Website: macys
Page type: billing-address
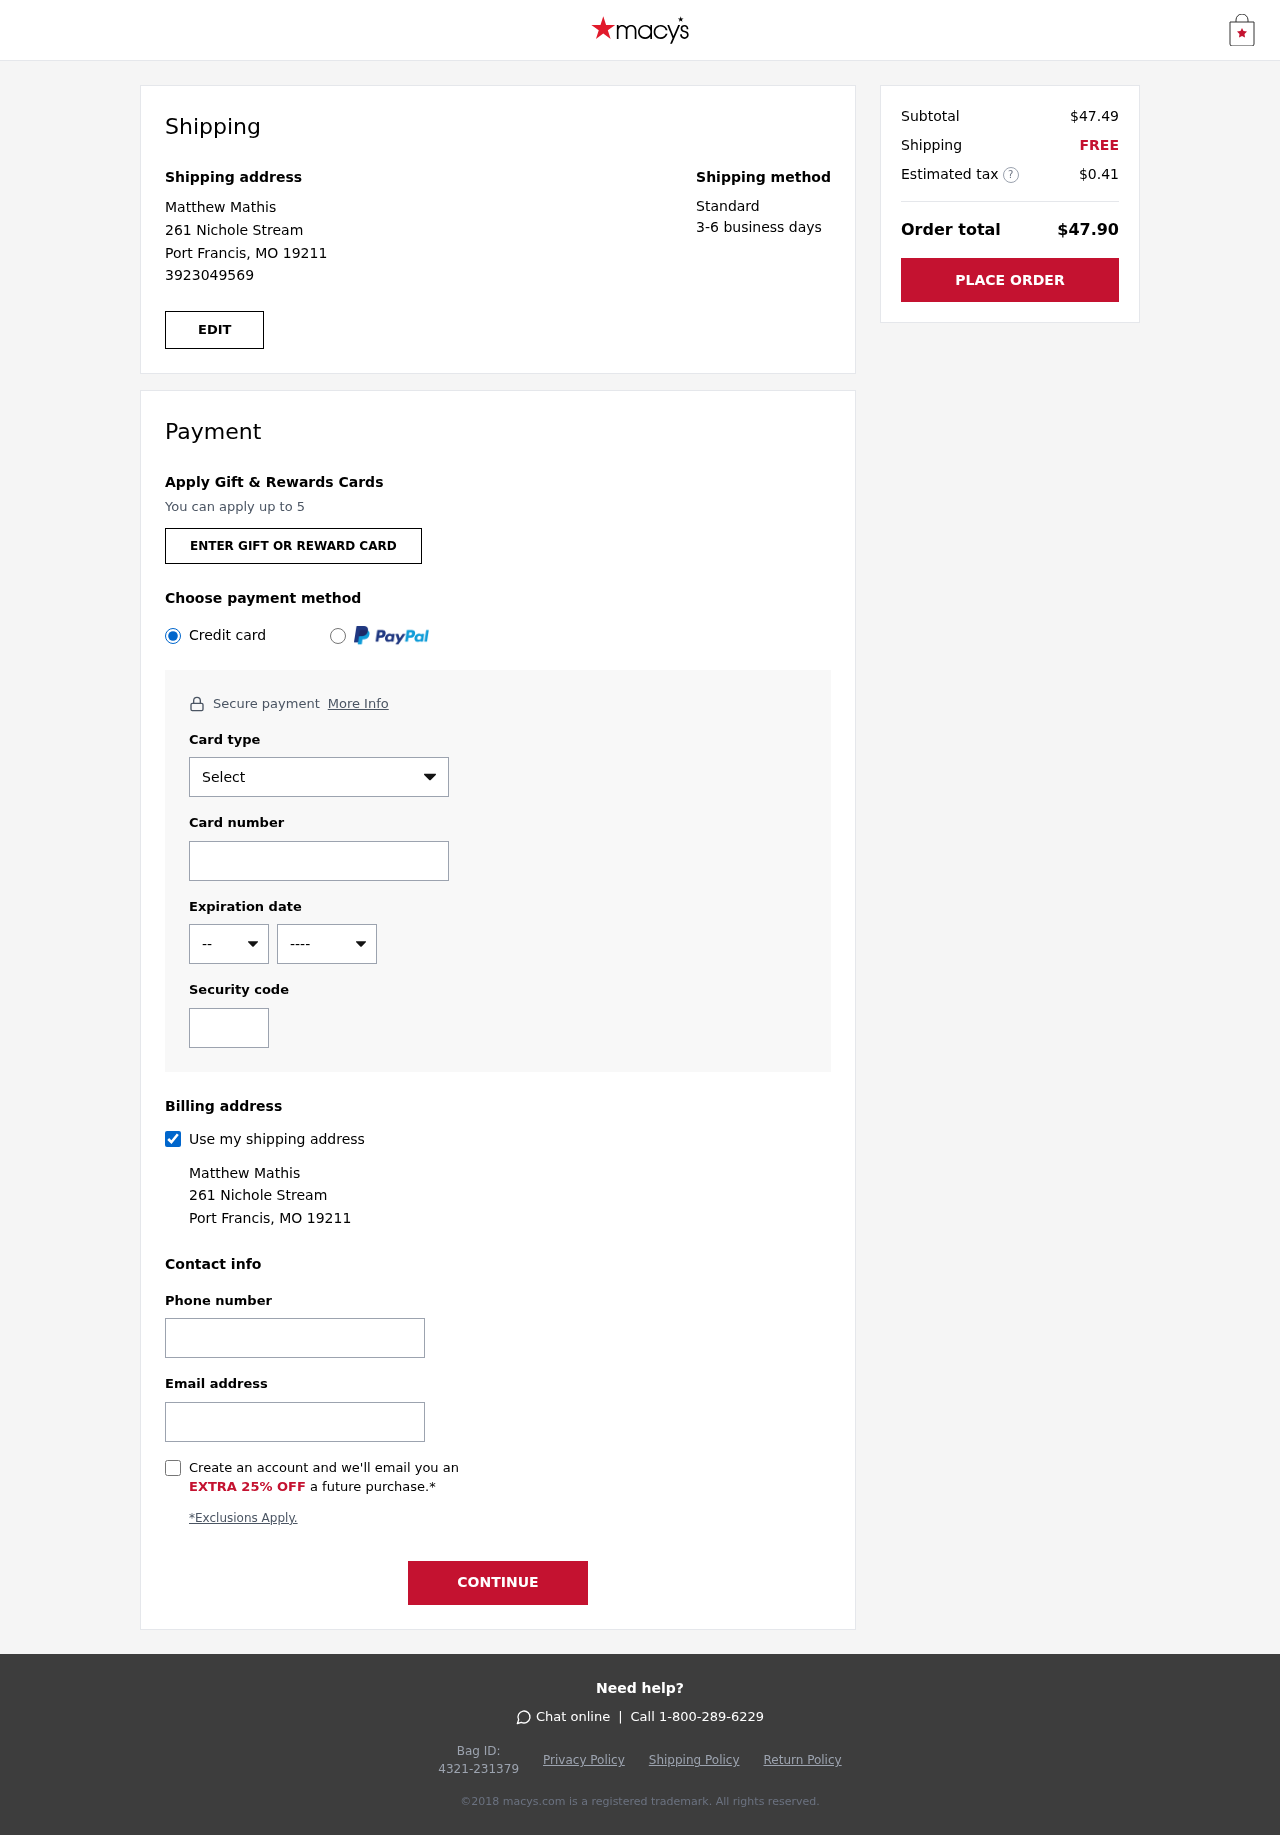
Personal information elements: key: PII_CARD_CVV
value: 9000
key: PII_CARD_EXPIRY_MONTH
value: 12
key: PII_CARD_EXPIRY_YEAR
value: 27
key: PII_CARD_NUMBER
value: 3471 5300 1501 831
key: PII_CARD_TYPE
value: American Express
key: PII_EMAIL
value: matthewmathis@gmail.com
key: PII_FULLNAME
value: Matthew Mathis
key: PII_PHONE
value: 3923049569
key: PII_STREET
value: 261 Nichole Stream
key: PII_CITY_STATE_ZIP
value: Port Francis, MO 19211
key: PII_FIRSTNAME
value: Matthew
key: PII_LASTNAME
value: Mathis
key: PII_FULLNAME2
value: Matthew Mathis
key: PII_FULLNAME3
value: Matthew Mathis
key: PII_FIRSTNAME2
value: Matthew
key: PII_FIRSTNAME3
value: Matthew
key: PII_LASTNAME2
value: Mathis
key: PII_LASTNAME3
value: Mathis
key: PII_FIRSTNAME_DERIVED
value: Matthew
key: PII_LASTNAME_DERIVED
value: Mathis
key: PII_FULLNAME_DERIVED
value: Matthew Mathis
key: PII_NAME_FULL_DERIVED
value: Matthew Mathis
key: PII_PHONE2
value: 3923049569
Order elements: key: ORDER_SUBTOTAL
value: $47.49
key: ORDER_SHIPPING_COST
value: FREE
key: ORDER_TAX
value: $0.41
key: ORDER_TOTAL
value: $47.90